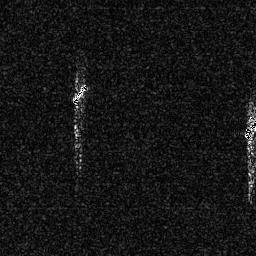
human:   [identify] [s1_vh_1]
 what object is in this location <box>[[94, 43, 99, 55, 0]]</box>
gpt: <ref>1 small ship at the right</ref>

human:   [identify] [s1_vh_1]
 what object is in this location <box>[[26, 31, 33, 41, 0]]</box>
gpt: <ref>1 small ship at the center</ref>